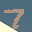
Label: 7